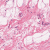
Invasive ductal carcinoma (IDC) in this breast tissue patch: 0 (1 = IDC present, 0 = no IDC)